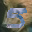
Label: 5